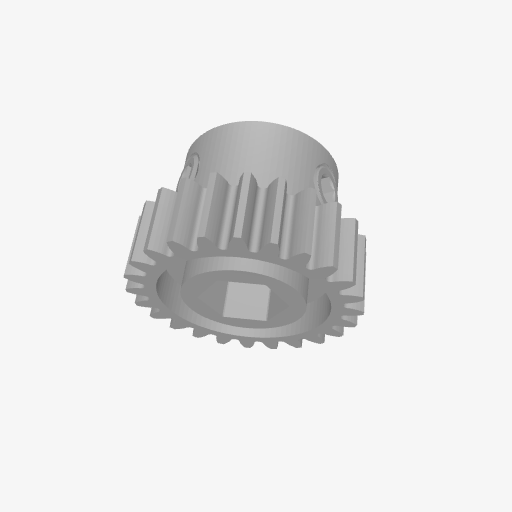
Part: PinionGear8RID24T